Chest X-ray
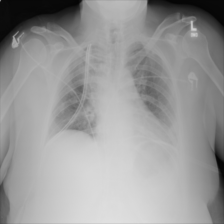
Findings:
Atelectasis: negative
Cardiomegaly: negative
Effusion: negative
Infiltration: negative
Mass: negative
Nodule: negative
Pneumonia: negative
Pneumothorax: negative
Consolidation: negative
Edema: negative
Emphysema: negative
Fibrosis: negative
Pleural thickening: negative
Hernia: negative